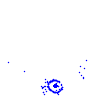
Particle: pion